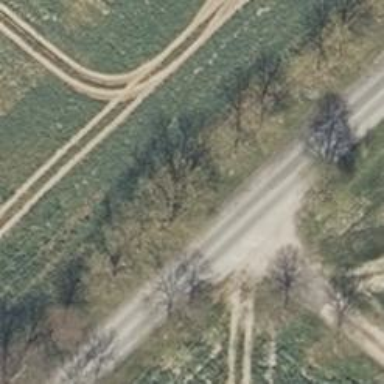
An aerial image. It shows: Unclassified road.